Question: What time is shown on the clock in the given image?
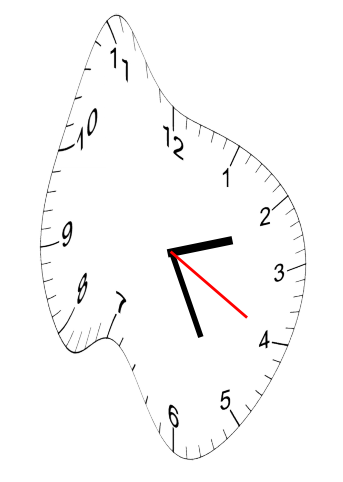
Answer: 02:25:20